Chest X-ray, PA view. Patient: 52 years old, sex M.
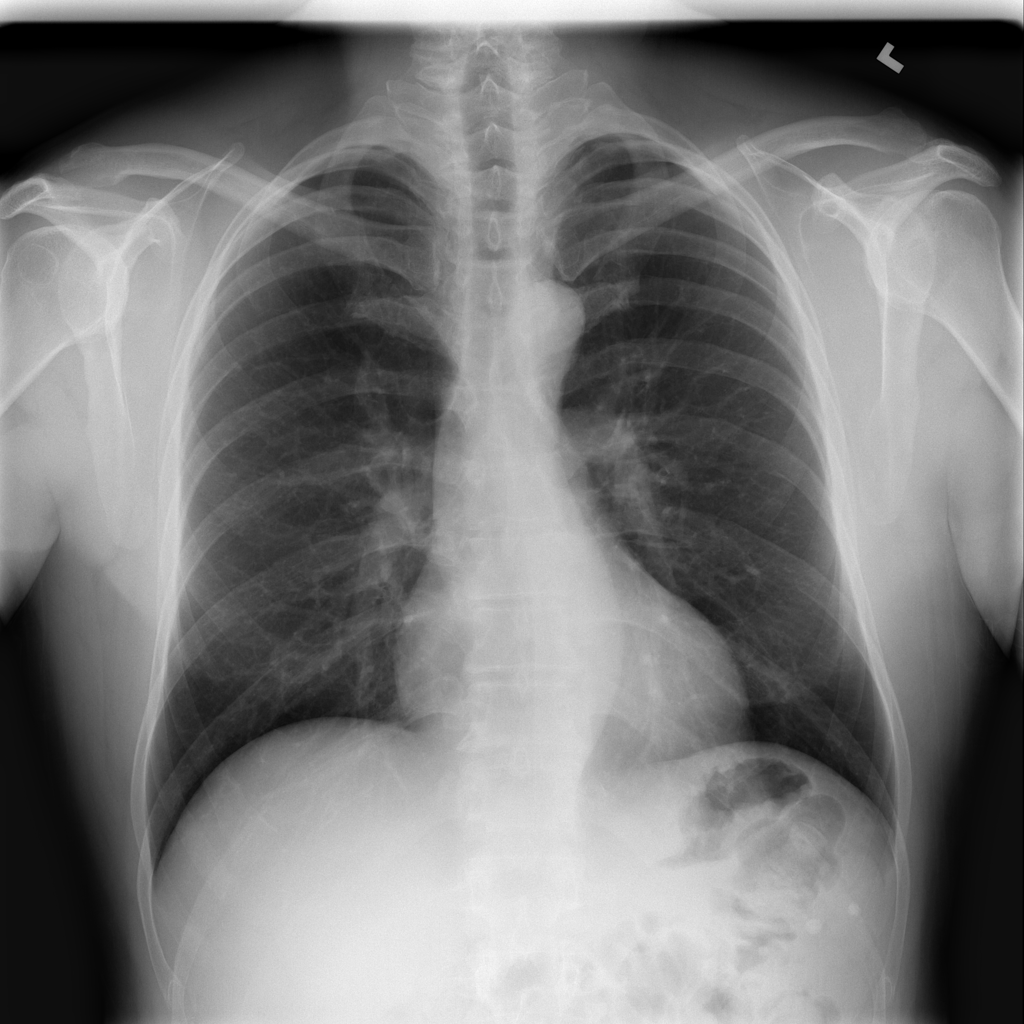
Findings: Infiltration